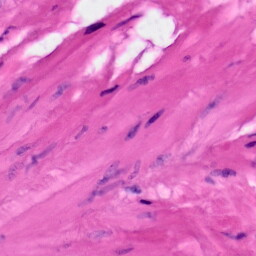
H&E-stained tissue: Skin